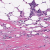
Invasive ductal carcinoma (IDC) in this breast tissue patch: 1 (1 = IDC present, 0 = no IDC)